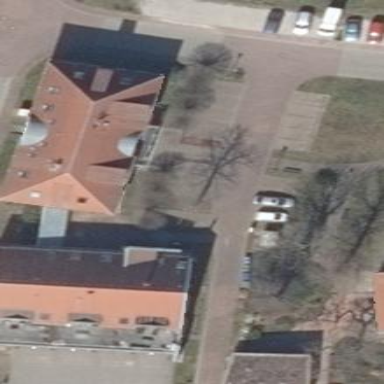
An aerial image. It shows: Public townhall.